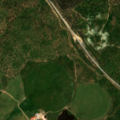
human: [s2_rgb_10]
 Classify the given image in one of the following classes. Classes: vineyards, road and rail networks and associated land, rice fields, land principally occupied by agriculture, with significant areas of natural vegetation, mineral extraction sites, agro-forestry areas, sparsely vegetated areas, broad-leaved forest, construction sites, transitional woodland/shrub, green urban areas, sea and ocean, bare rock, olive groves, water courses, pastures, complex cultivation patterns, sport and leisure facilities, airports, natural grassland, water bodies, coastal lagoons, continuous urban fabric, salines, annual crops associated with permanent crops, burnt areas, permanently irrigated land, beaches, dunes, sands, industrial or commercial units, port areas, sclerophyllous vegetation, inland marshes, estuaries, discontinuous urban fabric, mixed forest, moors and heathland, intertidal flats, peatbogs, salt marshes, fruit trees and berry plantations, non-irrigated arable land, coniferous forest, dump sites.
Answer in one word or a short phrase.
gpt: continuous urban fabric